Question: I have to implement an algorithm to evaluate a sum of poisson functions, each one with multiplying constants:

Where C(k) are positive constants<1, cut is a cutoff because in principle the sum should take infinite numbers of k, and lambda is a number that may vary in my case from 20 to 100. I've tried a straight forward implementation in my code:
'''
#include<quadmath.h>
... //Definitions of lambda and c[k]...
long double sum=0;
for(int k=0;k<cutoff;++k)
{
sum=sum + c[k] powq(lambda,k)/tgamma(k+1)* (1.0/expq(lambda));
}
'''
But I am not quite satisfied. I've searched on "Numerical recipes" for a good approach to evalutation of a poisson distribution, but I didn't find anything about that.
Are there better ways to do this?
---
Edit: to be clear, I'm looking for the most precise way to approximate the probaility of large events, given a poisson distribution, without computing awkward (lambda^k)/k! Factors!
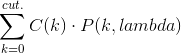
Answer: Well, a simple improvement will be to calculate by hand, and cache lambda^k and (k+1)!, since their value in the previous iteration can be used to quickly calculate the respective ones in the current iteration, with an O(1) calculation.
Also, since '1.0/exp(lambda)' is a constant, you should calculate it once in advance
'''
#include<quadmath.h>
... //Definitions of lambda and c[k]...
const long double e_coeff = 1.0 / expq(lambda);
long double inv_k_factorial = 1.0l;
long double lambda_pow_k = 1.0l;
long double sum = 0.0l;
for(int k=0; k < cutoff; ++k)
{
lambda_pow_k *= lambda;
inv_k_factorial /= (k + 1);
sum += (c[k] * lambda_pow_k * inv_k_factorial);
}
sum *= e_coeff;
'''
So now the three function calls and their respective overhead are completely gone from your loop.
Now, I've attempted to use the same data types as you did when writing your question. Since your comment indicates that lambda is greater than 1.0 (no relative error growth due to a quickly diminishing 'lambda_pow_k', I believe) Any significance lost here would depend on the limits of 'long double', which is either good or bad, depending on your concrete needs.
---
1. Compilers are clever nowadays. So it could be optimized like that any way, but I think it's best to leave less obvious optimizations to the optimizer. Your code shouldn't suffer in performance even when handed to a non-optimizing compiler.